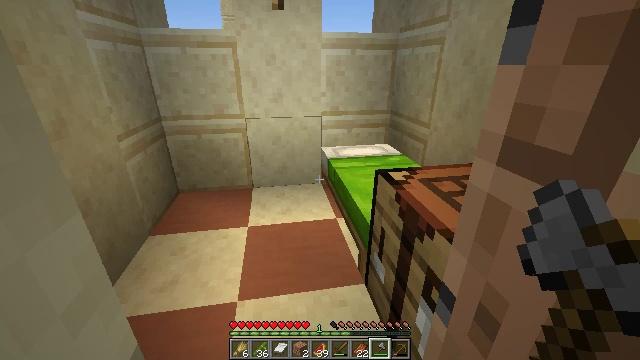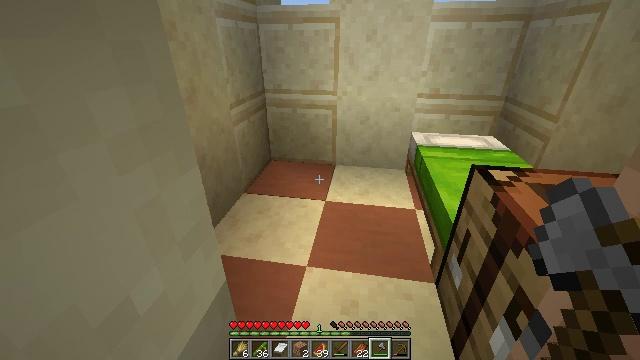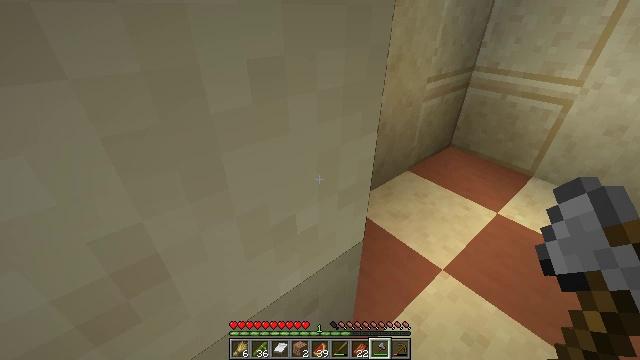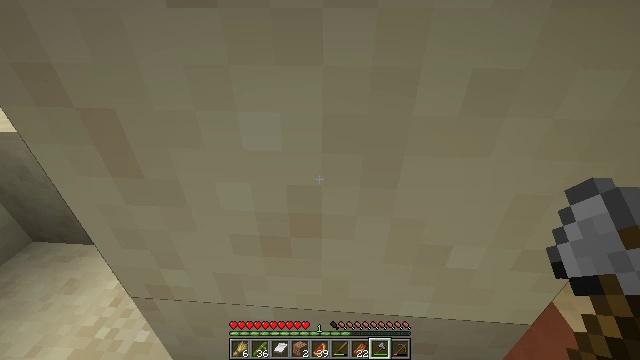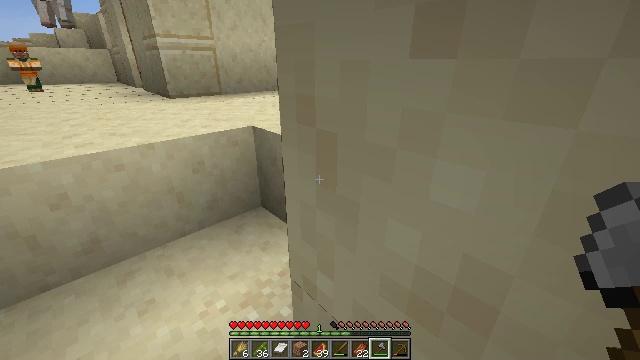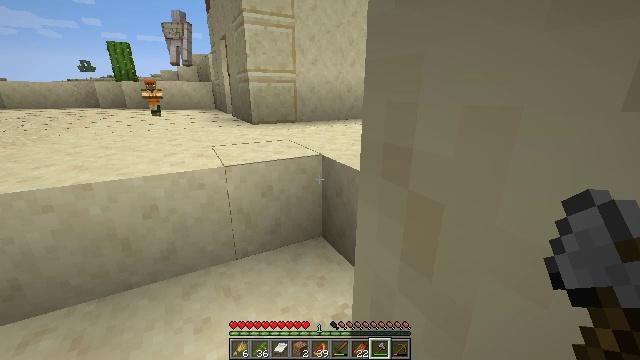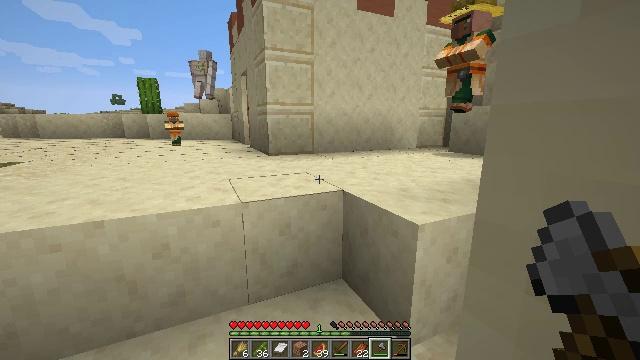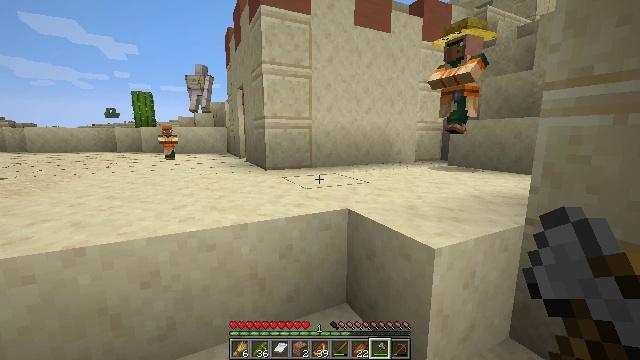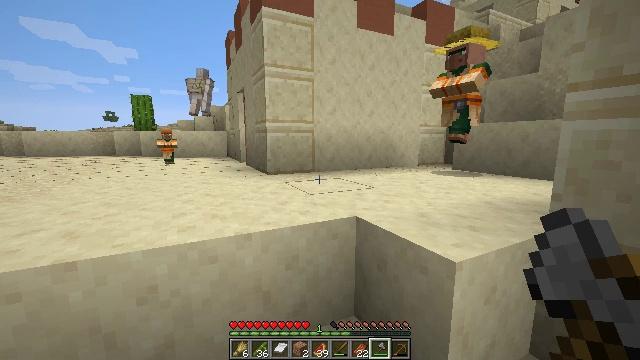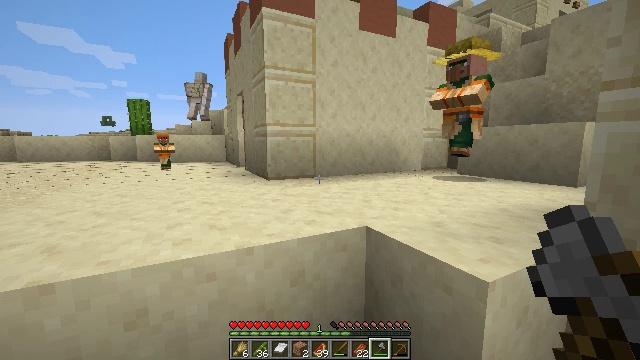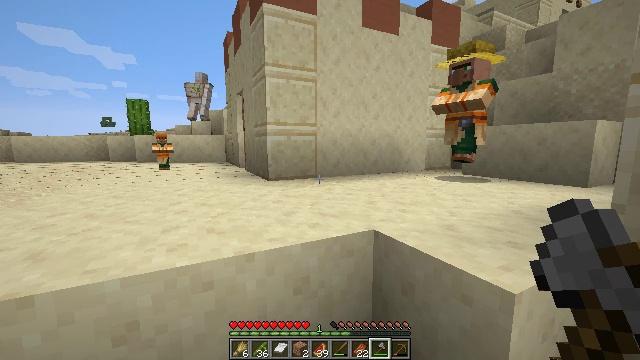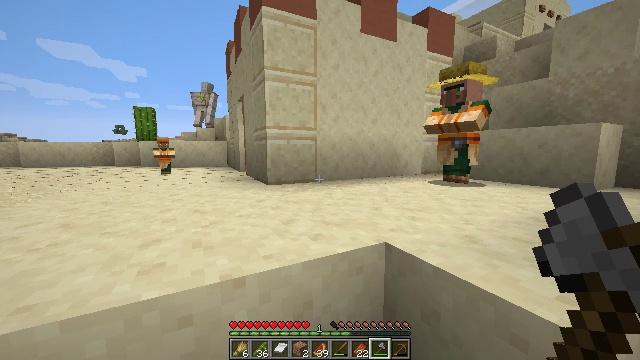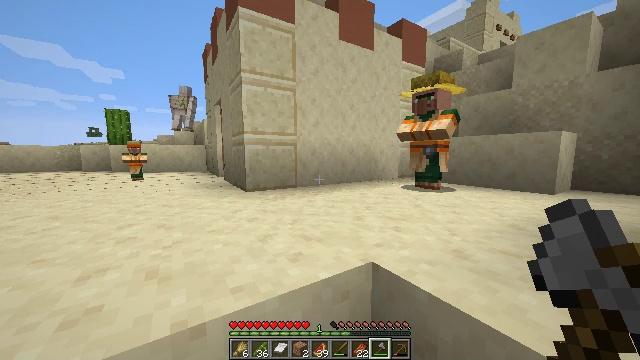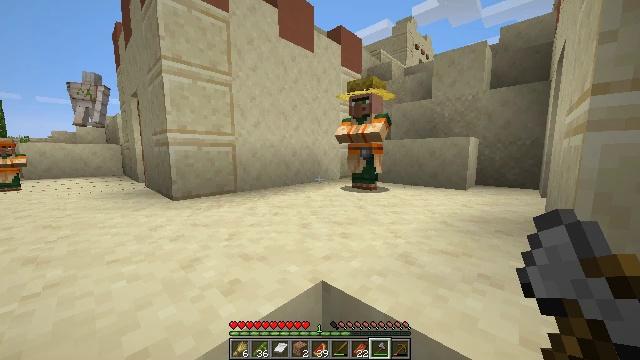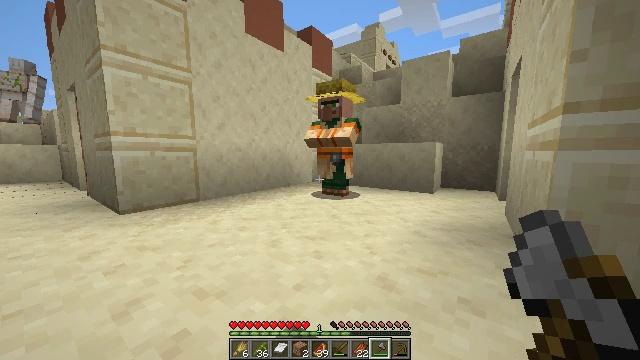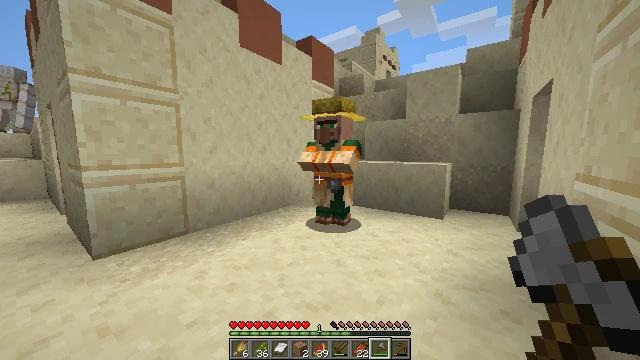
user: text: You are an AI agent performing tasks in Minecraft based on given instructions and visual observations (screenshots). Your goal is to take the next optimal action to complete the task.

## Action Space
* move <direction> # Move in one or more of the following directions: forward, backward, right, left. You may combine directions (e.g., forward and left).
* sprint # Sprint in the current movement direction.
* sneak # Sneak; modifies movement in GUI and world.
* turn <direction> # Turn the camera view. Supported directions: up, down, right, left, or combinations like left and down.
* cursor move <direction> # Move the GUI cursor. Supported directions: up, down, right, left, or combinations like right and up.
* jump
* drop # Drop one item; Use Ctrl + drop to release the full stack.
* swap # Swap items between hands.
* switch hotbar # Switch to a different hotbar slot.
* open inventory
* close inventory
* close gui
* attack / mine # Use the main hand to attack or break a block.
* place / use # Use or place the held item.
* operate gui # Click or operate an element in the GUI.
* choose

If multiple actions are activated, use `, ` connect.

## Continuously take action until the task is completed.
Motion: motion action
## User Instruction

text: Reclaim the smooth sandstone slab by mining it.
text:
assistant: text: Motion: turn left and down
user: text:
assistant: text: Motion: turn left and down
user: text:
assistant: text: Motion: turn left
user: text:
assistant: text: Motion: move forward, turn left and up
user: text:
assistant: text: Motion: move forward, turn left and up
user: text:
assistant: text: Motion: move forward, turn left and up
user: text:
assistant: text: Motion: move forward, turn right and up
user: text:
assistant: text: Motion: move forward, sprint
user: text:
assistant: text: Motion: move forward, sprint
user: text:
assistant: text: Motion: move forward, sprint
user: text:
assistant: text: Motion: move forward, sprint
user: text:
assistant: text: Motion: move forward, turn right
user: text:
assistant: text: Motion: move forward, turn right
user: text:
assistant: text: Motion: move forward, turn right, jump
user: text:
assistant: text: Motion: move forward, jump
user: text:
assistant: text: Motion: move forward, jump
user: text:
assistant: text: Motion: move forward, jump
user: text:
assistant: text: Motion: move forward, turn right
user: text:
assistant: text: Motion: move forward, turn right
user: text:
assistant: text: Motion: move forward, sprint, turn right
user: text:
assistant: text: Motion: move forward, sprint, turn right
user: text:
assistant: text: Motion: move forward, sprint
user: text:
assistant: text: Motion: move forward, sprint
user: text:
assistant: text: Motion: move forward
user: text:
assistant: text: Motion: move forward
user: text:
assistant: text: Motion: move forward, turn left
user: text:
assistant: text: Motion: move forward, turn left
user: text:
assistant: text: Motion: move forward and move left
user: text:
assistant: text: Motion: move forward and move left
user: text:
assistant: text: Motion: move forward and move left, turn right and down